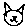
Label: cat